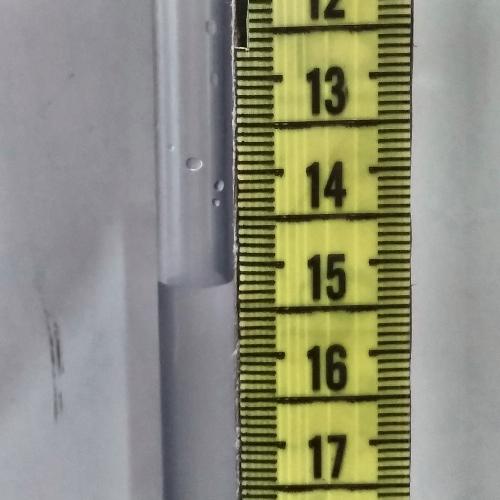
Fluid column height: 15.2 cm